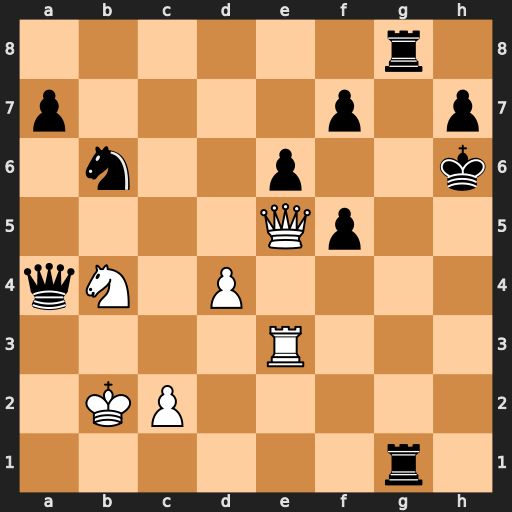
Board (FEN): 6r1/p4p1p/1n2p2k/4Qp2/qN1P4/4R3/1KP5/6r1
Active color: w
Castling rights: -
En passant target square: -
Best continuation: Qf6+ Kh5 Rh3+ Kg4 Qh4#